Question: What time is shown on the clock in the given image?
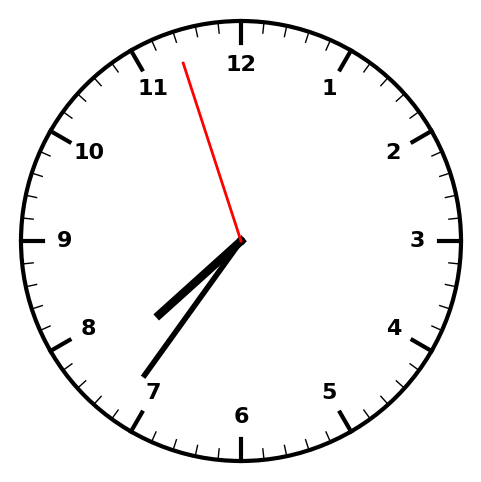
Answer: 07:35:57